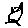
Label: cat